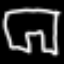
Label: pants